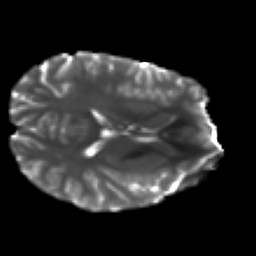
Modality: T2w
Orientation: axial
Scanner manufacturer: ge
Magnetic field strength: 3 T
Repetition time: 7.98 s
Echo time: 0.0701 s